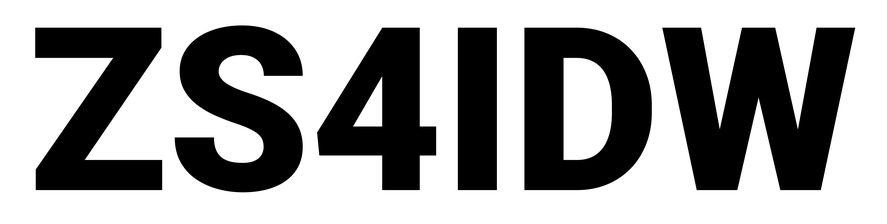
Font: Roboto_Black